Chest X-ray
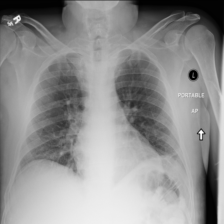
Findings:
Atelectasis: positive
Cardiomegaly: negative
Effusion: negative
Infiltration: negative
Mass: negative
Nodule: negative
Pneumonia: negative
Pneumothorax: negative
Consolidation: negative
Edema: negative
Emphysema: negative
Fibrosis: negative
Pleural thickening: negative
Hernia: negative